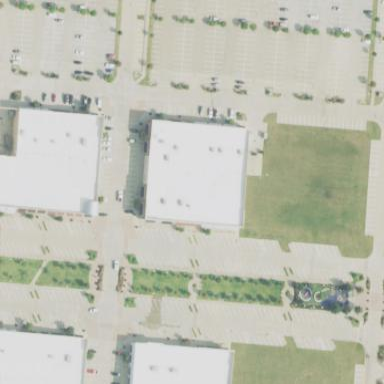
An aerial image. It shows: Retail building.